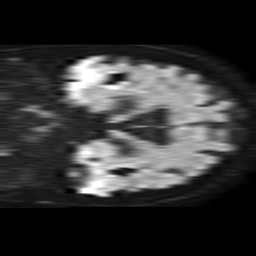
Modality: TRACE
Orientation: coronal
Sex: female
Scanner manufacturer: philips
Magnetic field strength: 1.5 T
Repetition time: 4.6 s
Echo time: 0.08631 s